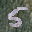
Label: 5